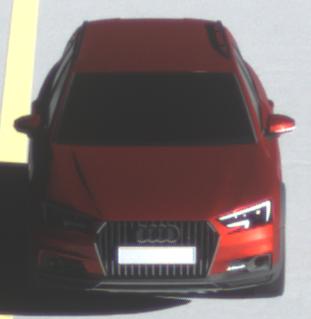
Make: Audi
Model: A4 Allroad 45 TFSI
Detailed model: A4 (B9) allroad
Model produced from: 2019/02
Model produced until: 2019/05
Doors: 5
Color: red
Road condition: dry road
Daytime: morning or afternoon
Contrast: high contrast